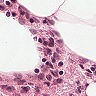
Metastatic tissue present: no